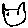
Label: cat